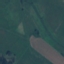
Land use / land cover class: Pasture